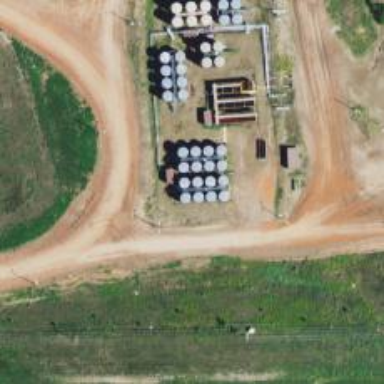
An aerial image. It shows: Storage tank with man-made structure.